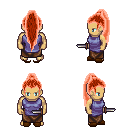
a pixel art fantasy rpg character, male body template, human, tanned skin, chain tabard jacket, robe skirt, red extra-long topknot hairstyle, brown slippers, dagger, four views (front, back, left, right), 2x2 character sprite sheet, small pixel art, hard edges, no anti-aliasing